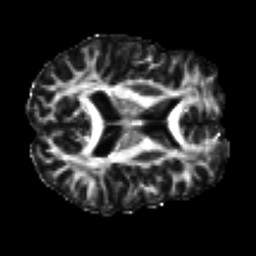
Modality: FA
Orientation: axial
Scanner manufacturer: siemens
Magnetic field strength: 3 T
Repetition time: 9.6 s
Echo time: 0.077 s